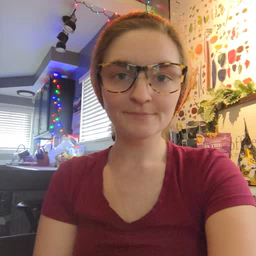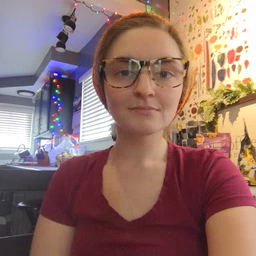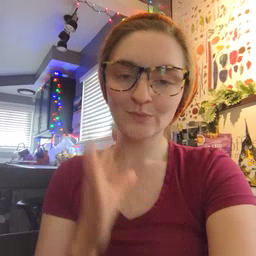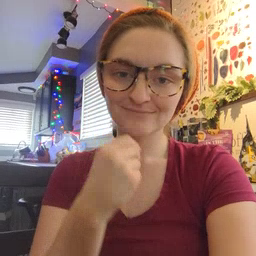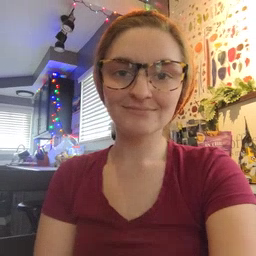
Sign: pretty